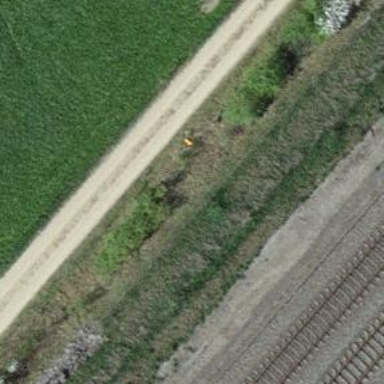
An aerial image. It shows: Aerial marker colored orange.